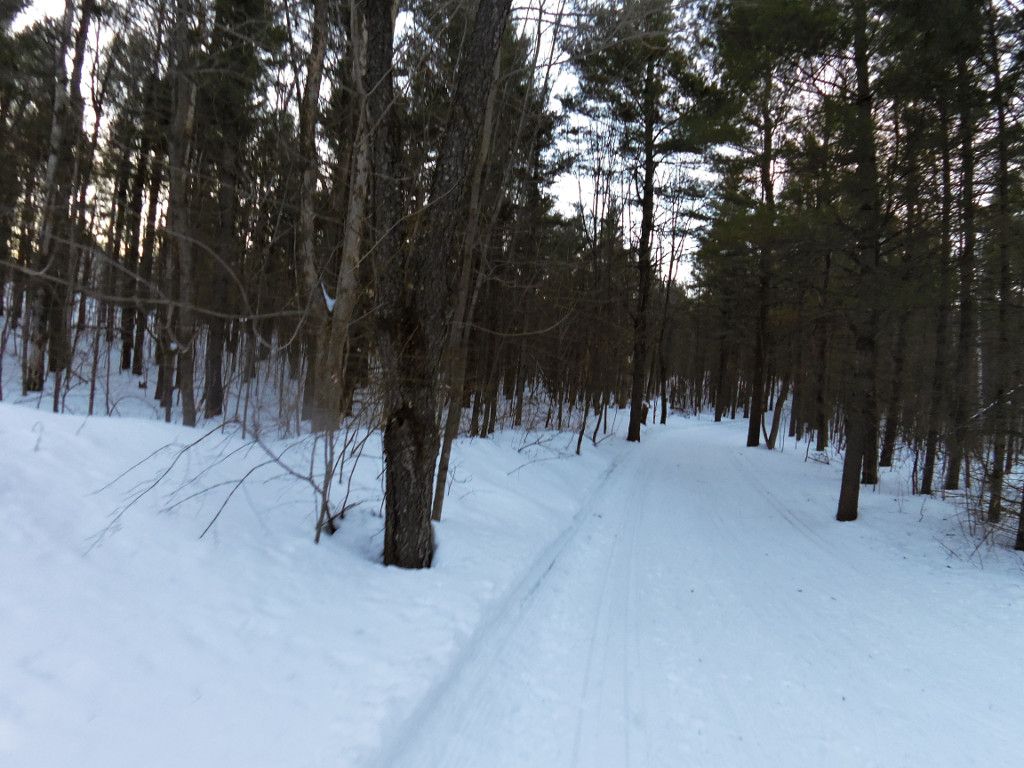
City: ottawa-gatineau